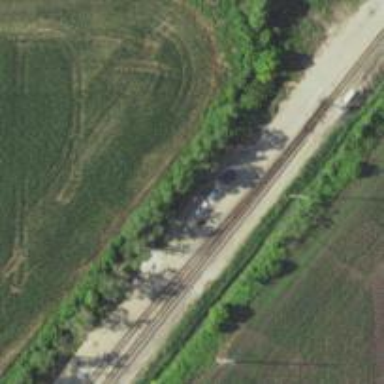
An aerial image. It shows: Outdoor signal box located near the railway.